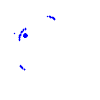
Particle: electron